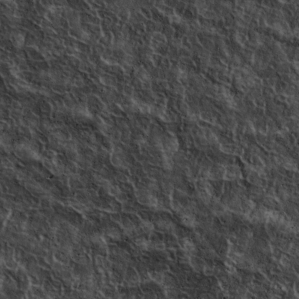
Label: non_frost